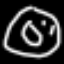
Label: donut